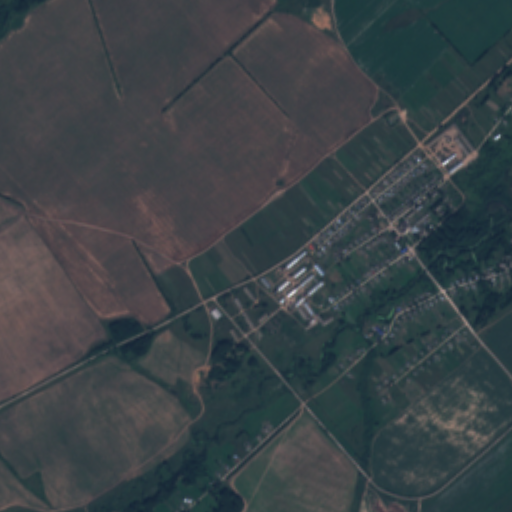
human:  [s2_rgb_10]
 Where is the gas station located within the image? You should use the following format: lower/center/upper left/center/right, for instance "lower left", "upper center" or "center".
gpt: The gas station is located in the upper right of the image.
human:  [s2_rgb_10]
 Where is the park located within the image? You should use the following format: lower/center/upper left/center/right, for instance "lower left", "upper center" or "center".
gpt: The park is located in the center right of the image.
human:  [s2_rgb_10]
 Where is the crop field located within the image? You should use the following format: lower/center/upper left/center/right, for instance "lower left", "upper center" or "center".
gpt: There is no crop field in the image.